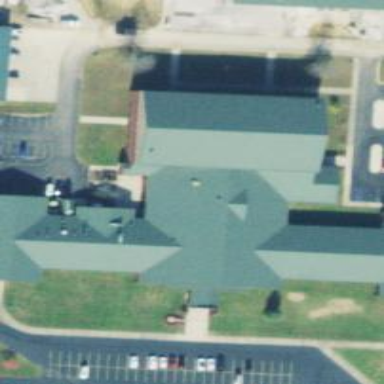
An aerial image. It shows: School building or complex.